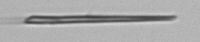
Label: fiber